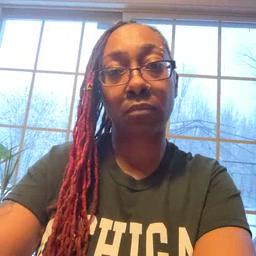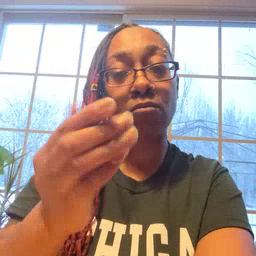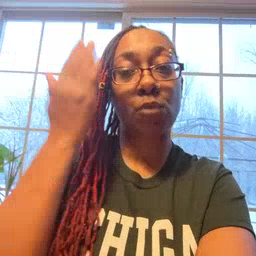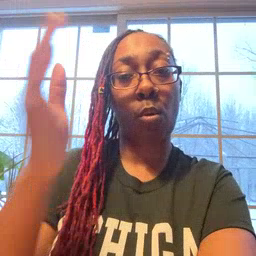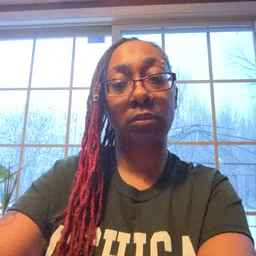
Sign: morning